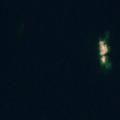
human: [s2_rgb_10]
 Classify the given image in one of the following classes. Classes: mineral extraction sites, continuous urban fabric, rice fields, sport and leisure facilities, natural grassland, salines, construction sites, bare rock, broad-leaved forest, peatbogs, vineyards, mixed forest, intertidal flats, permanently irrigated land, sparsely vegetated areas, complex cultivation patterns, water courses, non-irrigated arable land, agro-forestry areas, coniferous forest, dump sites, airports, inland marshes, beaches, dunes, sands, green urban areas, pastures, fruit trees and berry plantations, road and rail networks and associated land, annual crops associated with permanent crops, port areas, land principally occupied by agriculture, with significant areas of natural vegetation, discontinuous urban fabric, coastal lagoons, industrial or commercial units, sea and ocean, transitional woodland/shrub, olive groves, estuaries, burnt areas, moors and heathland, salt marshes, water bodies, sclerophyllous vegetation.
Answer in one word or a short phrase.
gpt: sea and ocean